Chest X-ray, AP view. Patient: 36 years old, sex M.
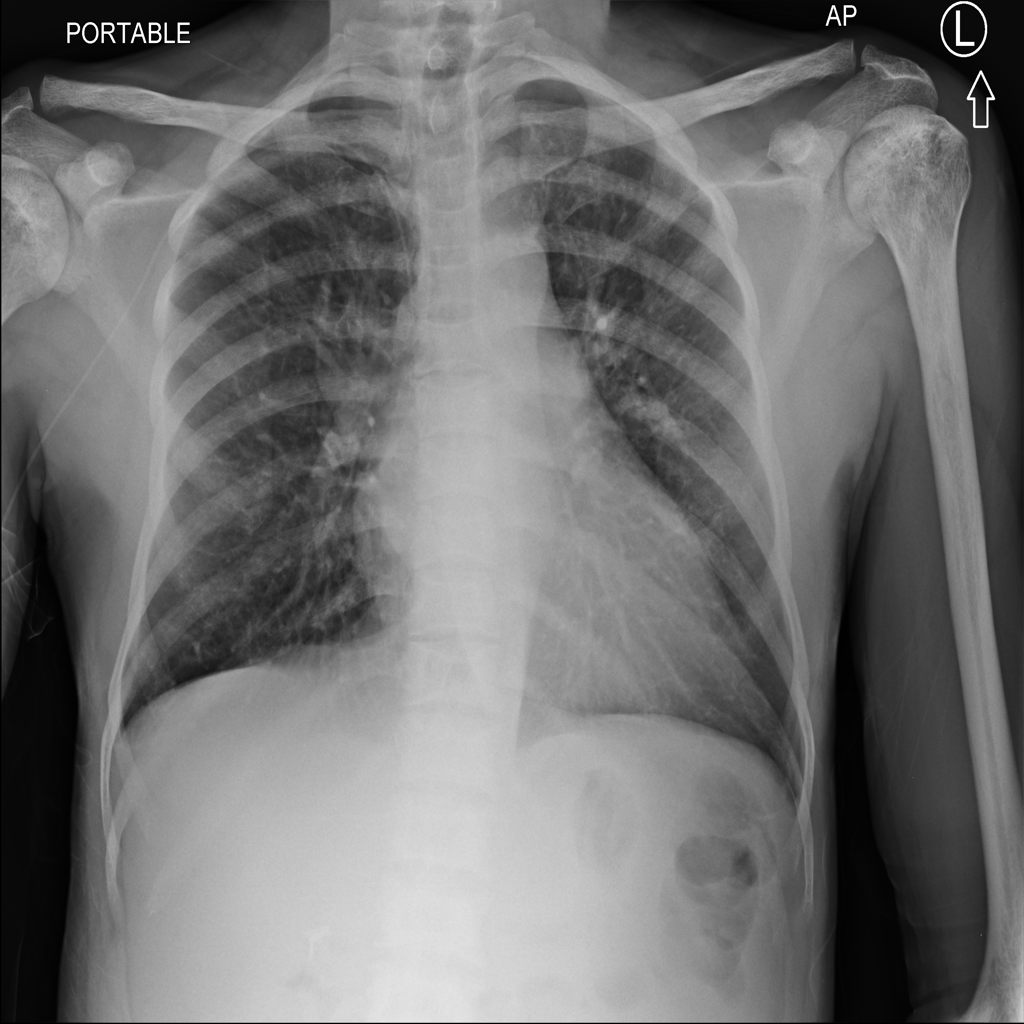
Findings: Cardiomegaly, Effusion